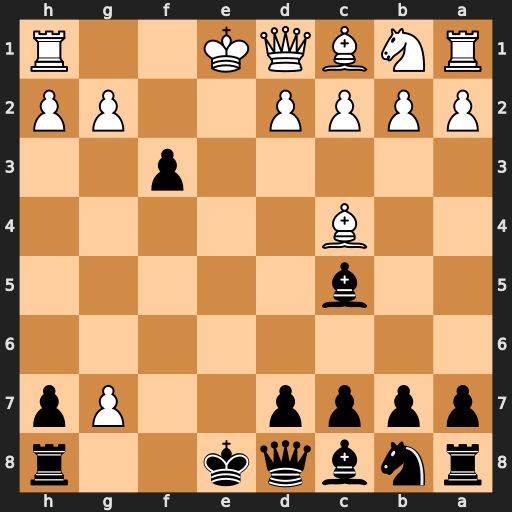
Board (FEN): rnbqk2r/pppp2Pp/8/2b5/2B5/5p2/PPPP2PP/RNBQK2R
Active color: b
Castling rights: KQkq
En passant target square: -
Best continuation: Qh4+ g3 f2+ Kf1 Qh3+ Ke2 Qg4+